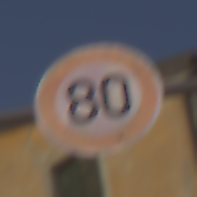
Verkehrszeichen: Geschwindigkeit80
Umgebung: Outdoor, Urban
Tageszeit: MorningAfternoon
Wetter: Clear
Licht: Natural
Jahreszeit: NotSpecified
Kontrast: HighContrast